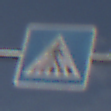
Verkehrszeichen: FussgaengerueberwegLinks
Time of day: Midday
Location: Outdoor (Nature)
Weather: PartlyCloudy
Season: NotSpecified
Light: Natural